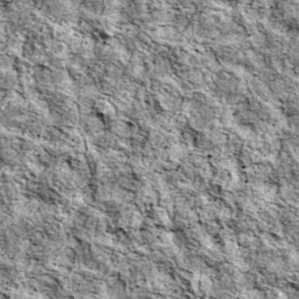
Label: non_frost